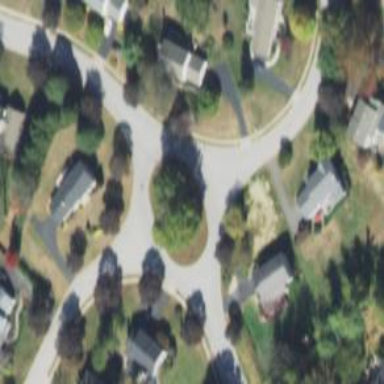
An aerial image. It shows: Residential road that intersects with roundabout.